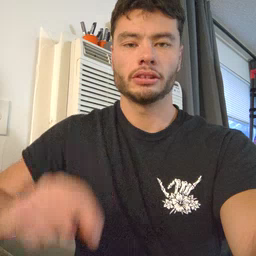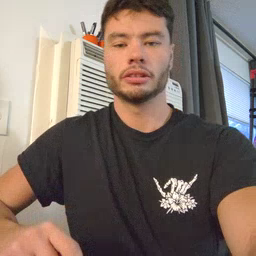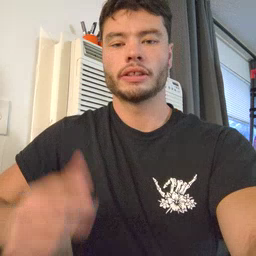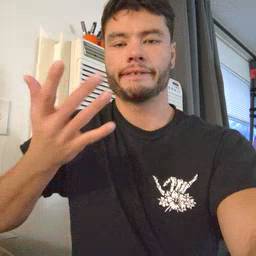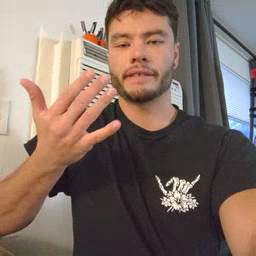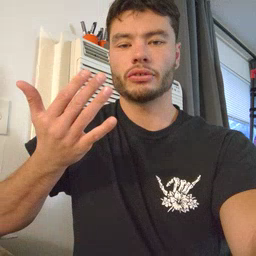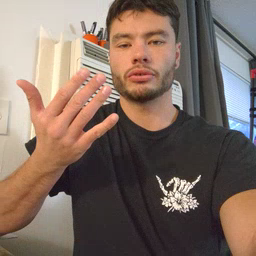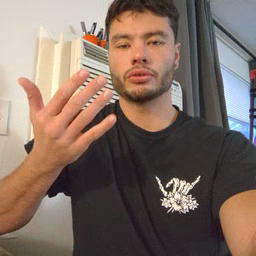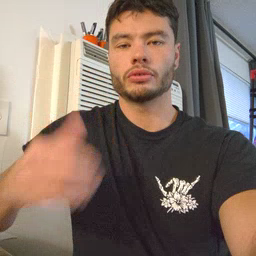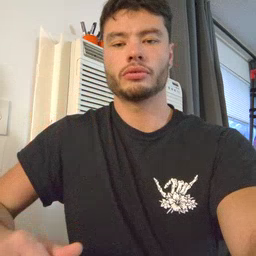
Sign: finger